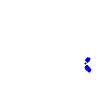
Particle: proton